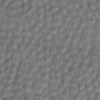
Label: not_dusty